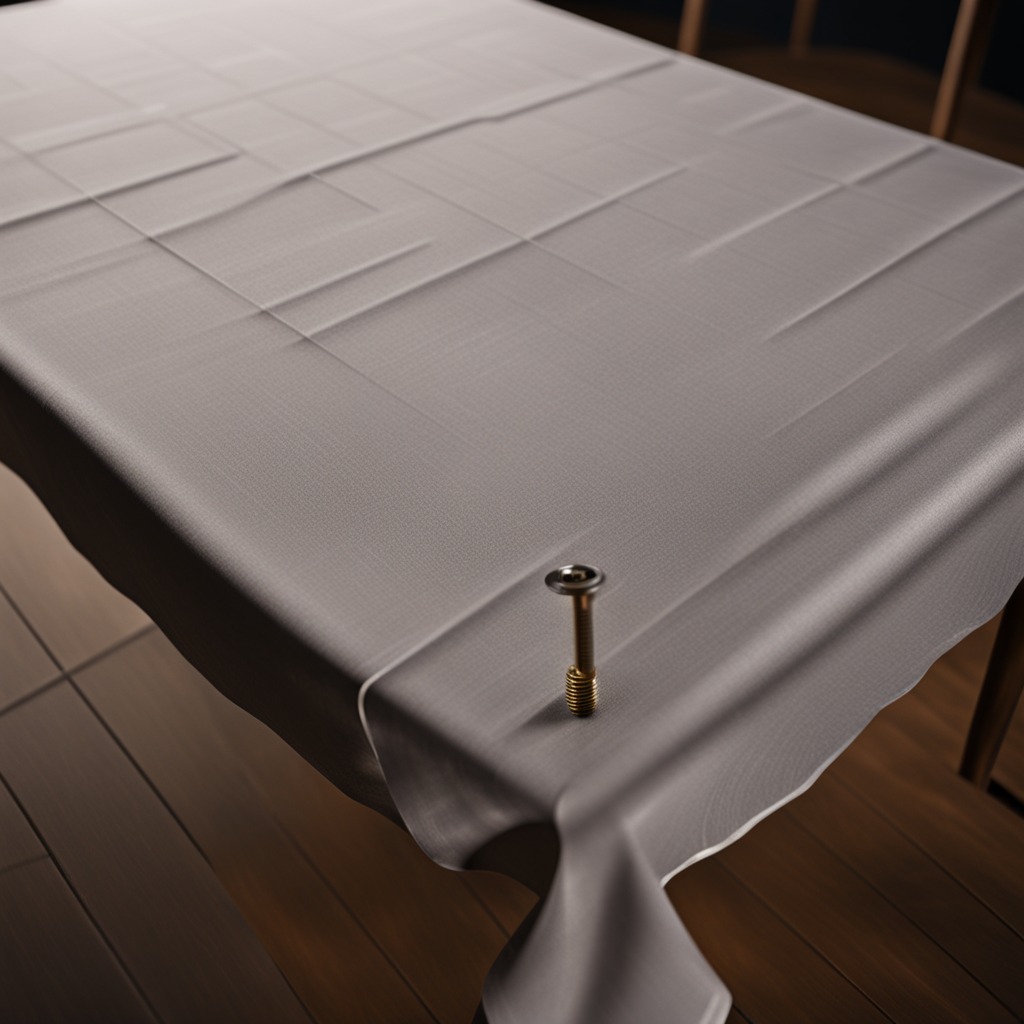
A metal screw lying on the wooden table.